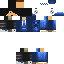
A male human skin with dark skin, wearing brown long hair dressed in a blue hoodie and black pants, featuring a closed mouth.